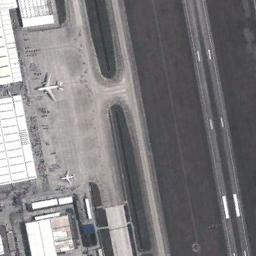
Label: runway